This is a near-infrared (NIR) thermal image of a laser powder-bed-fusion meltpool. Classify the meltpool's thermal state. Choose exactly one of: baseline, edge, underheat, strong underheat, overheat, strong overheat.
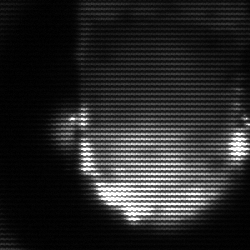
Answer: baseline